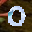
Label: 0